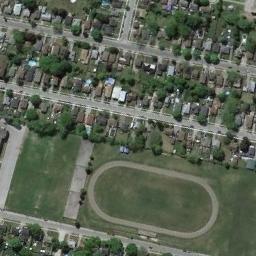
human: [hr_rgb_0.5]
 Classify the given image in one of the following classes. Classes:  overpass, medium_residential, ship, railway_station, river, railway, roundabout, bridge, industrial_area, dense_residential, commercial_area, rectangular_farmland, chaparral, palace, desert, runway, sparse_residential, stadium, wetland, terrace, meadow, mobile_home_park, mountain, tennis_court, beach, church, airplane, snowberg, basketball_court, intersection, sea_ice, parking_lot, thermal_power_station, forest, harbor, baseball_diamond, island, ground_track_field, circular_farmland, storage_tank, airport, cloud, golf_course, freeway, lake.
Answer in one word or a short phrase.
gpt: ground_track_field